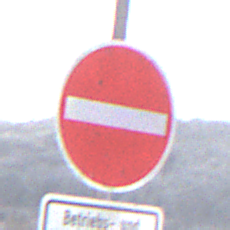
Verkehrszeichen: VerbotDerEinfahrt
Zusatzzeichen unten: BesondereFahrzeugeUndTransportgueter9
Umgebung: Outdoor, Nature
Tageszeit: MorningAfternoon
Wetter: PartlyCloudy
Licht: Natural
Jahreszeit: Winter
Kontrast: HighContrast